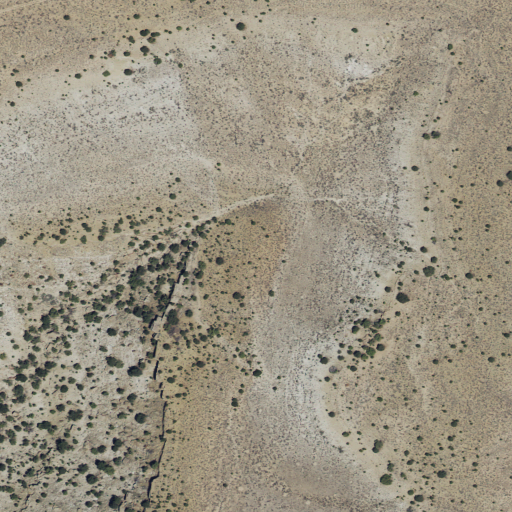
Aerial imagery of bench in Utah named Spring Bench containing shrub, evergreen forest, and grassland